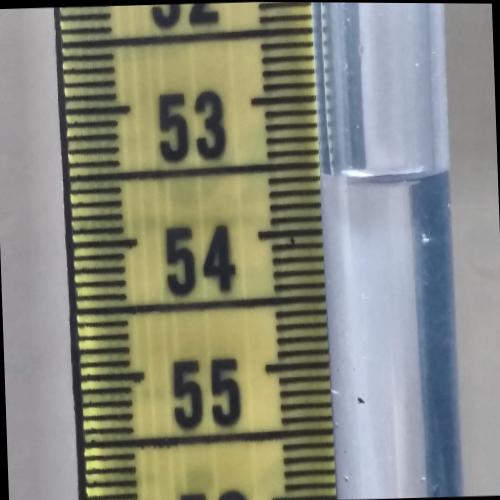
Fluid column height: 53.6 cm